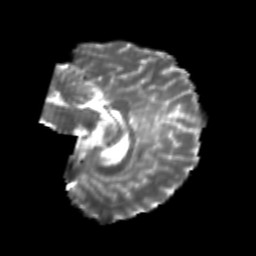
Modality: T2w
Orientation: sagittal
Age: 20
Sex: female
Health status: healthy
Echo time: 0.074 s